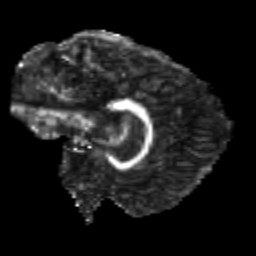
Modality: FA
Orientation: sagittal
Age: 21
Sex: male
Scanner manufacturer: siemens
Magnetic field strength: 3 T
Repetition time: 3.5 s
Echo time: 0.104 s